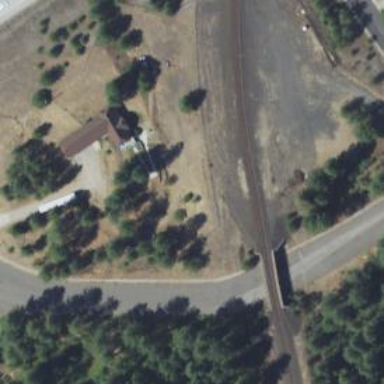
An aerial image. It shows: Abandoned railway.